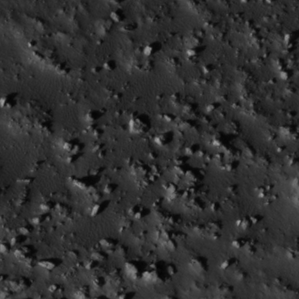
Label: non_frost